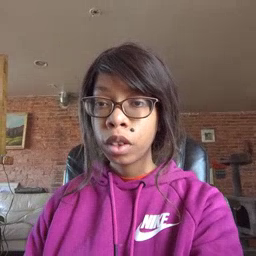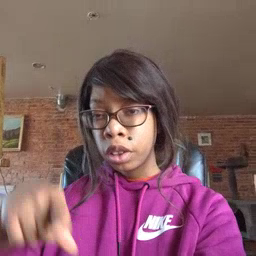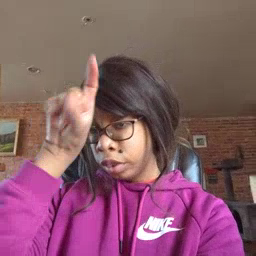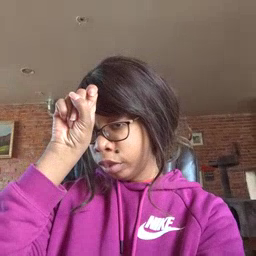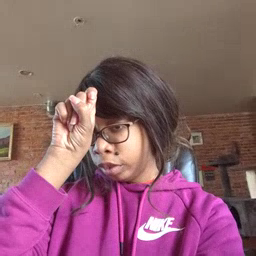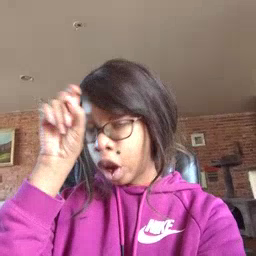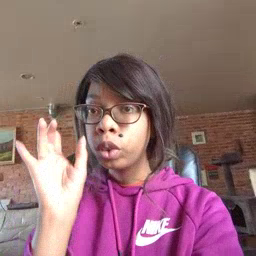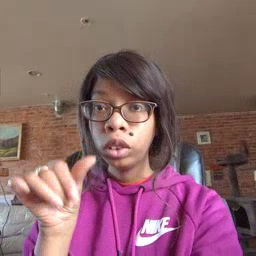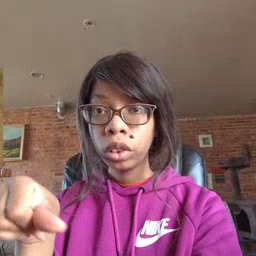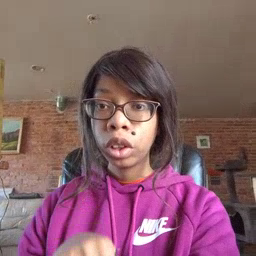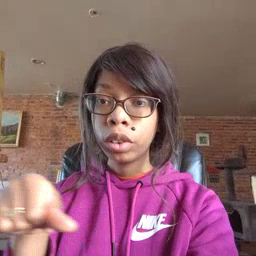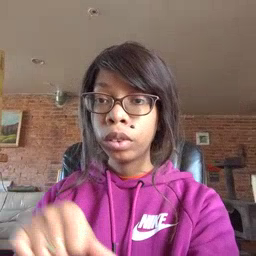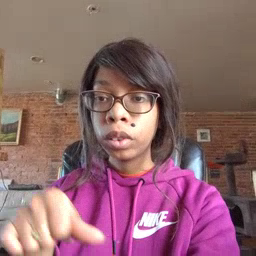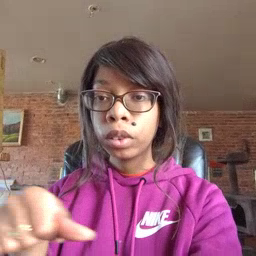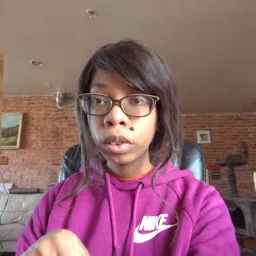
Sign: puzzle